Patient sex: M
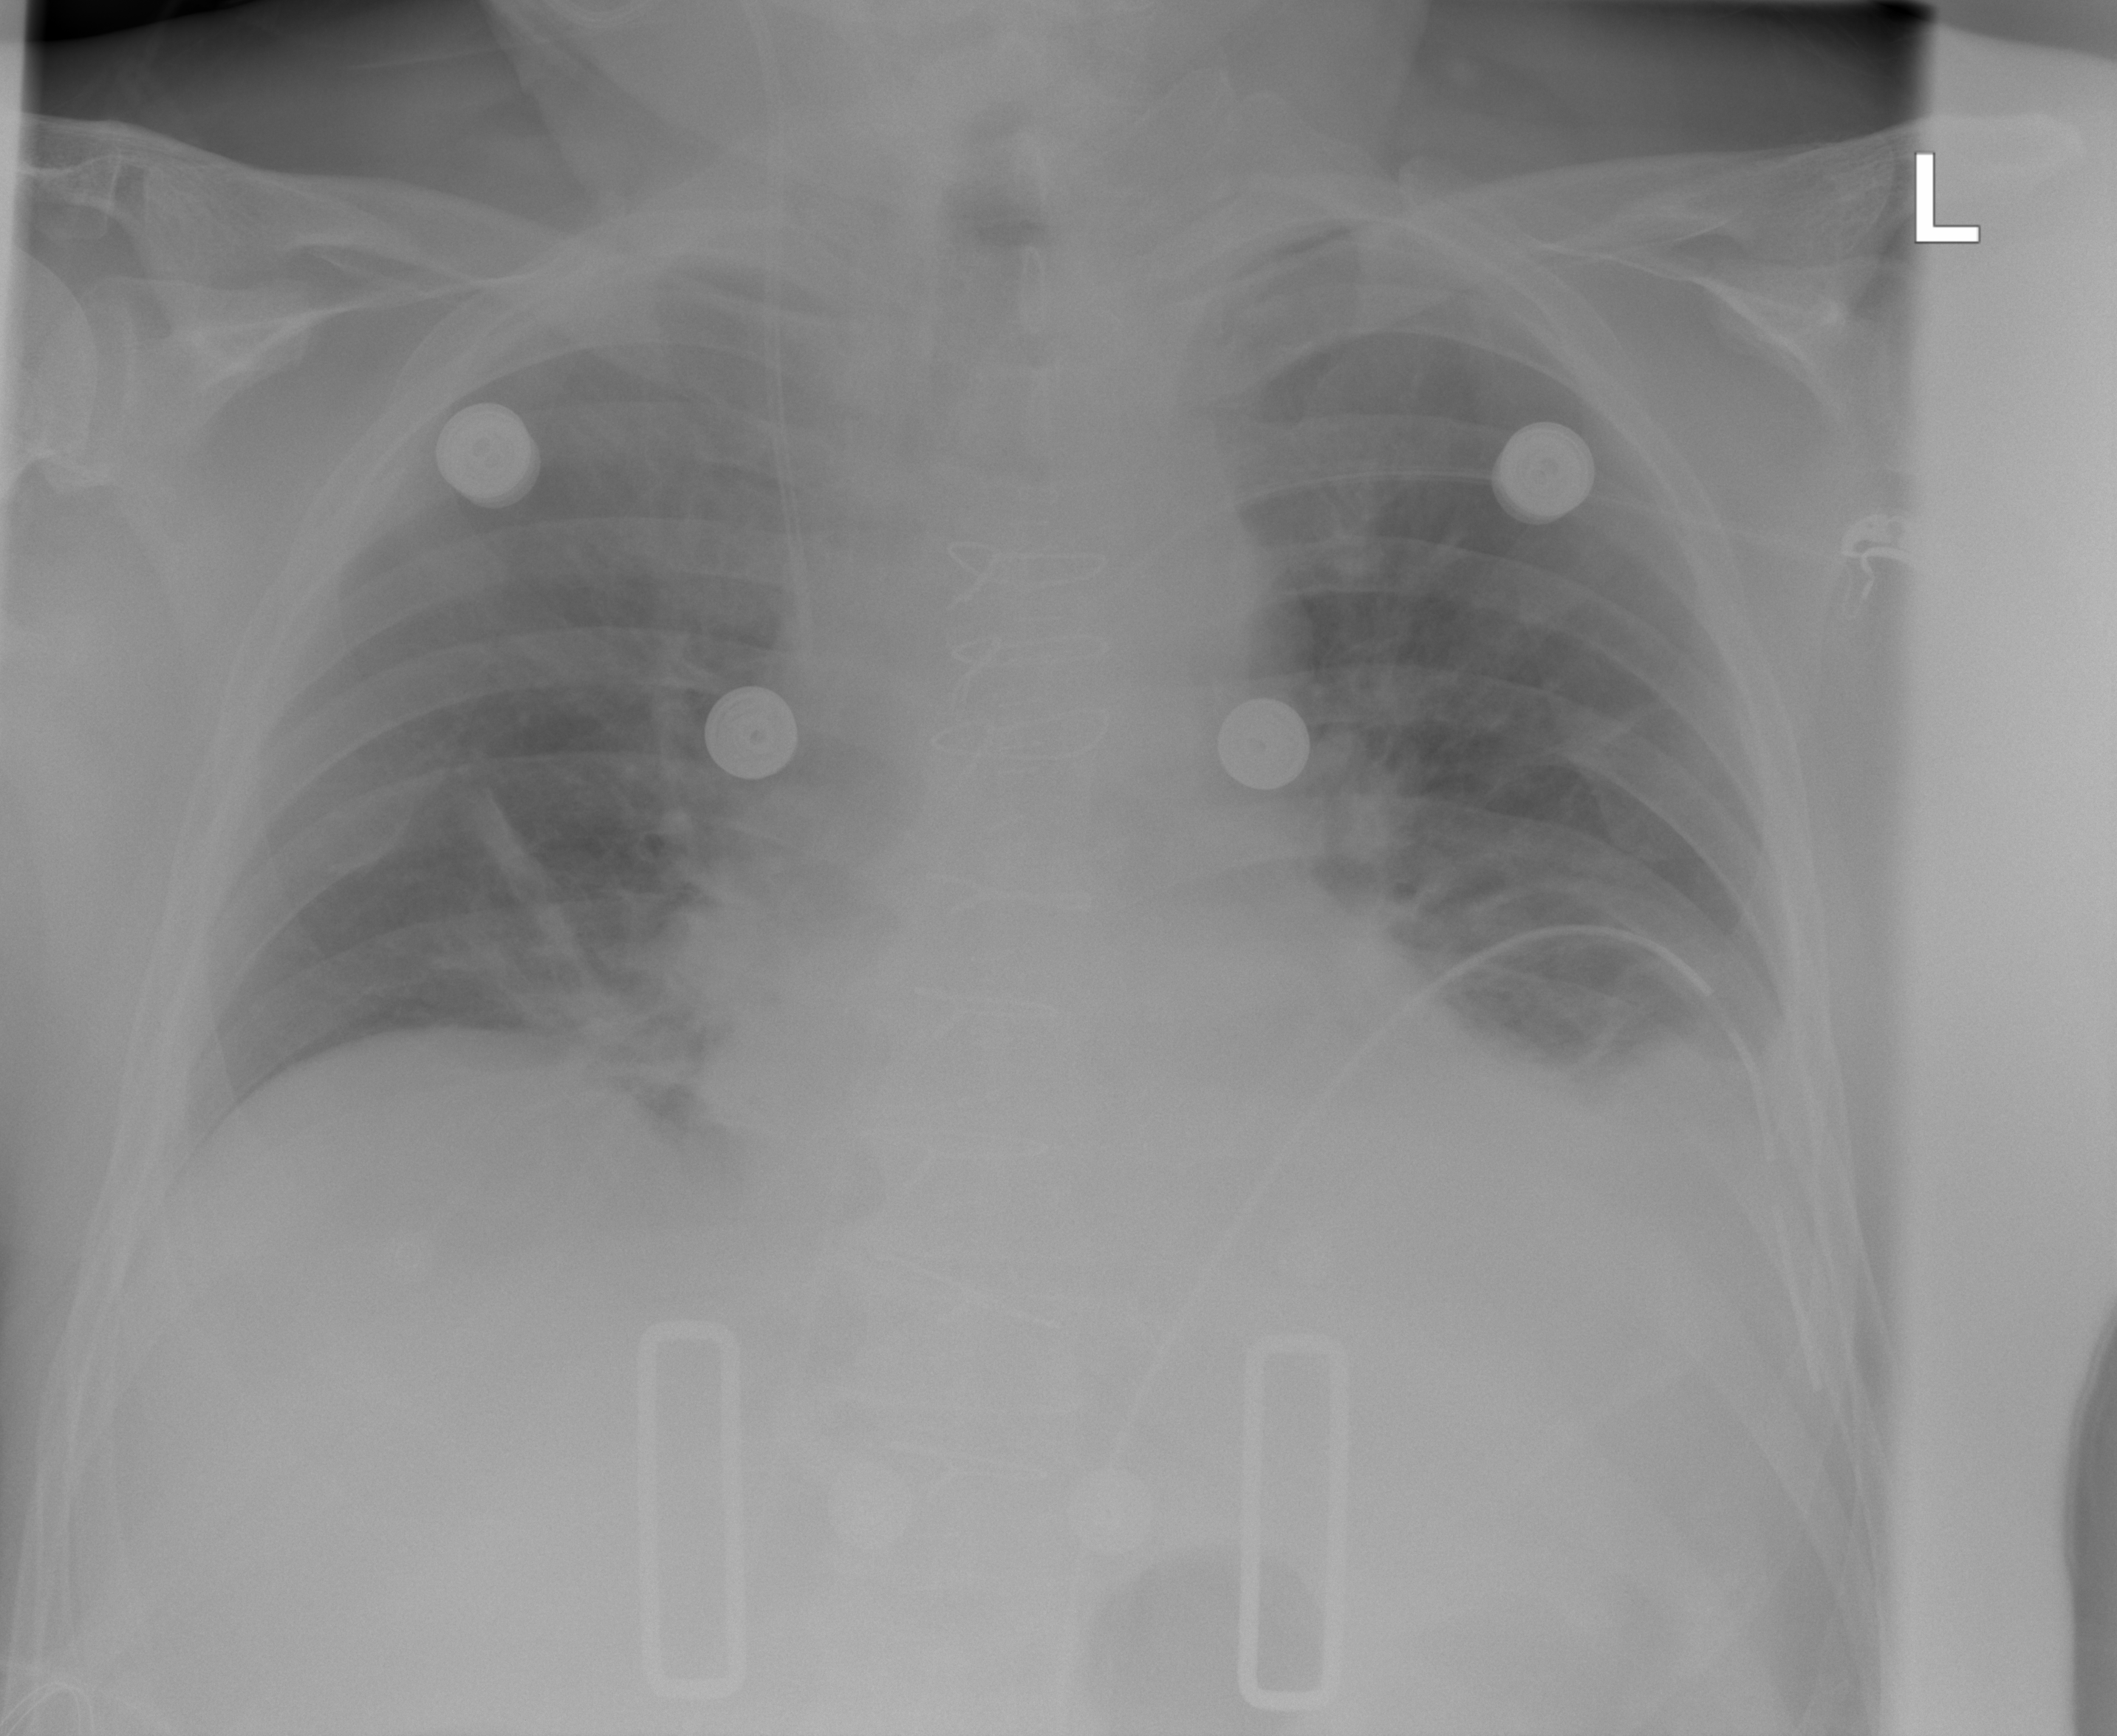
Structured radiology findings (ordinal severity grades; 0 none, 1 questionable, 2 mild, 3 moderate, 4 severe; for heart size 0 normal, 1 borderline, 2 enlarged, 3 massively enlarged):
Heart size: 2
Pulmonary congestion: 0
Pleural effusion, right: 0
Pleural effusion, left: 2
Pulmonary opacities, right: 0
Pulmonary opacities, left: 0
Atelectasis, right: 2
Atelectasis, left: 2